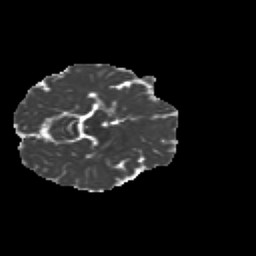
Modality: MD
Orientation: axial
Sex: female
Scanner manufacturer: siemens
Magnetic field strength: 3 T
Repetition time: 5 s
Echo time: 0.071 s